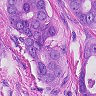
Metastatic tissue present: yes